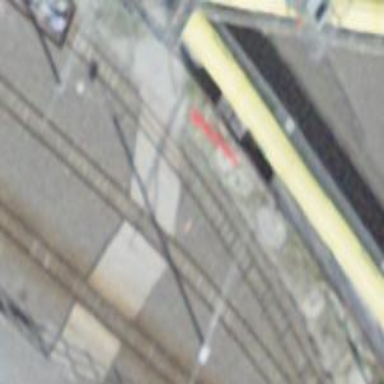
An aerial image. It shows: Narrow-gauge railway yard with electrified contact lines.